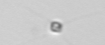
Label: Chaetoceros_tenuissimus